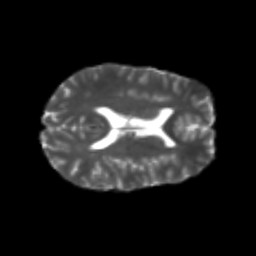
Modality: T2w
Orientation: axial
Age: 21
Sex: female
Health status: healthy
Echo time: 0.074 s